Interaction volume radius: 5 \u00c5
Interaction volume height: 40 \u00c5
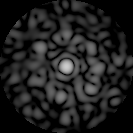
Disorder parameter: 0.8131